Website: apple
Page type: address-validator
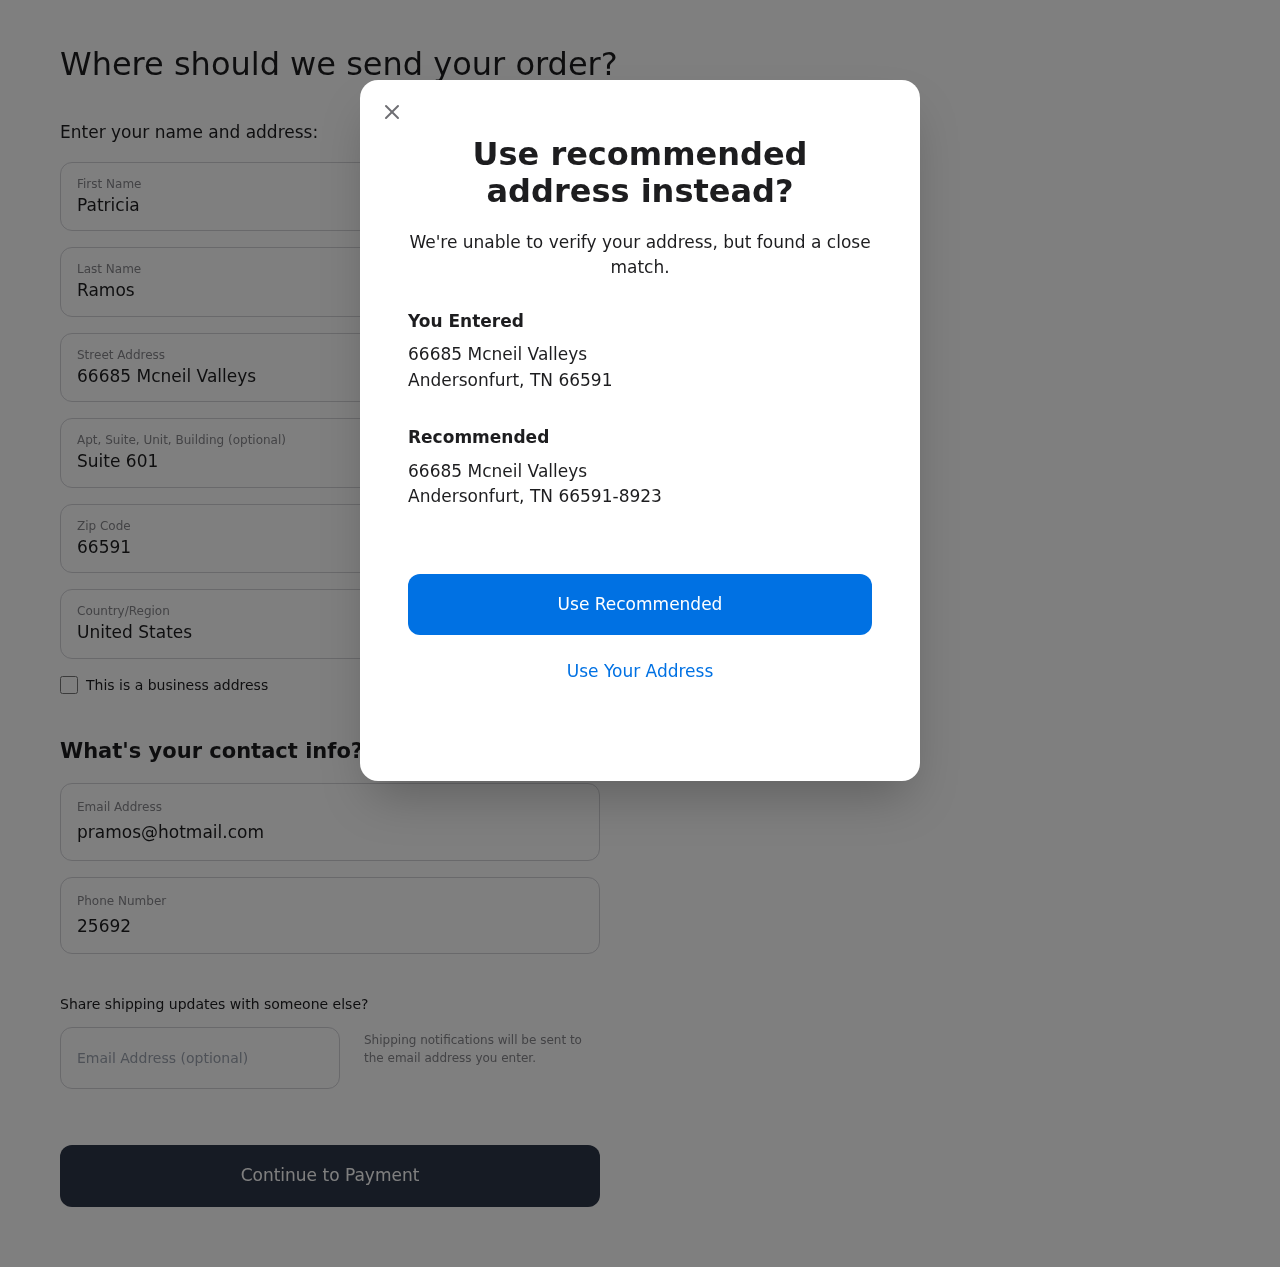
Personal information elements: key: PII_CITY
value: Andersonfurt
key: PII_COUNTRY
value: United States
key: PII_EMAIL
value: pramos@hotmail.com
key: PII_FIRSTNAME
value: Patricia
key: PII_GIFT_EMAIL
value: rcarson@hotmail.com
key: PII_LASTNAME
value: Ramos
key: PII_PHONE
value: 2569213142
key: PII_POSTCODE
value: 66591
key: PII_POSTCODE_FULL
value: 66591-8923
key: PII_STATE_ABBR
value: TN
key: PII_STREET
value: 66685 Mcneil Valleys
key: PII_STREET2
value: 66685 Mcneil Valleys
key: PII_STREET2
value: Suite 601
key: PII_CITY2
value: Andersonfurt
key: PII_STATE_ABBR2
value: TN